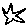
Label: star